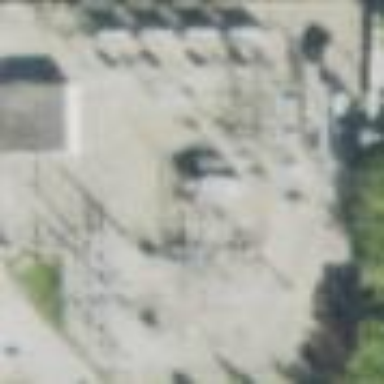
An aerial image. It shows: Outdoor power substation located behind wall. The substation operates at the distribution level.